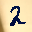
Label: 2